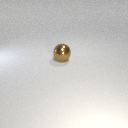
large brown metal sphere